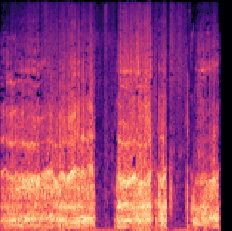
Sound class: Pig